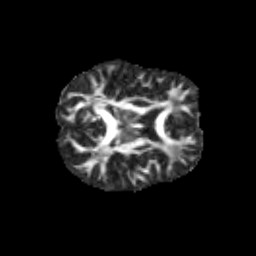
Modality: FA
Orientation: axial
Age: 11
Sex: female
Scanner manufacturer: siemens
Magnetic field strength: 3 T
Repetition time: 3.8 s
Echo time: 0.07 s